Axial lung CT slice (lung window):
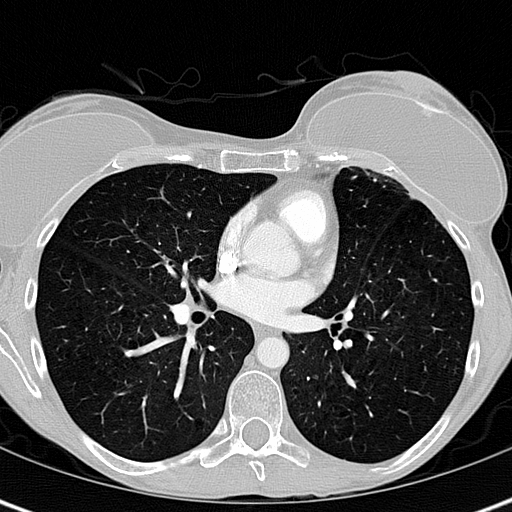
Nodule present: yes
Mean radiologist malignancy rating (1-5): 1